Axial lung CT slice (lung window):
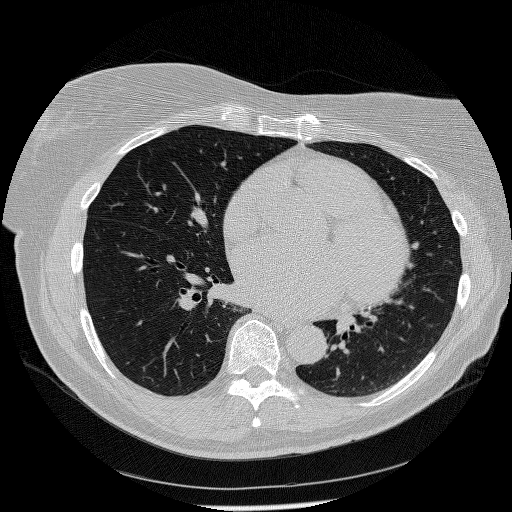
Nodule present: no